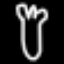
Label: fork